Interaction volume radius: 5 \u00c5
Interaction volume height: 25 \u00c5
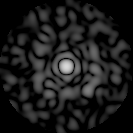
Disorder parameter: 0.8486